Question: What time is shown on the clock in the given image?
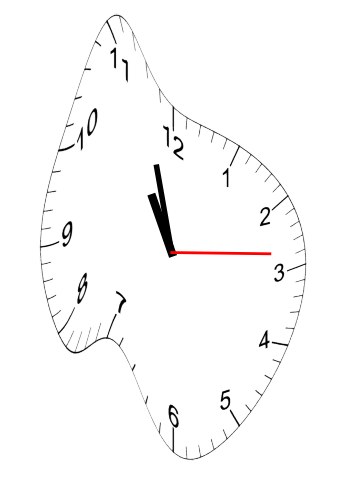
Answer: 10:57:14